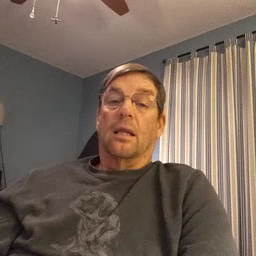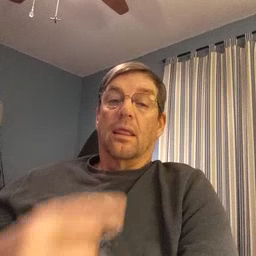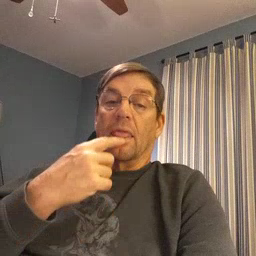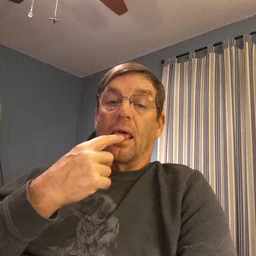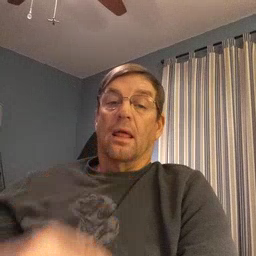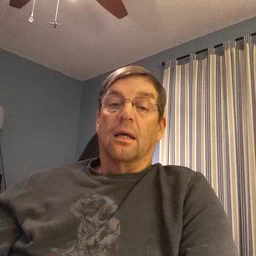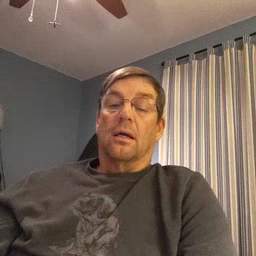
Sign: tongue